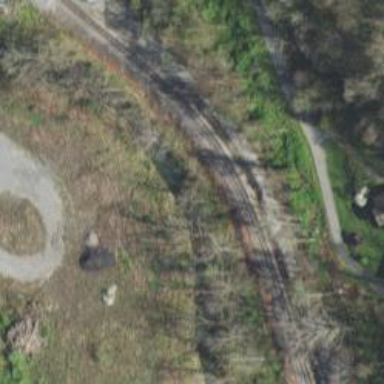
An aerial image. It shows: Railway track.